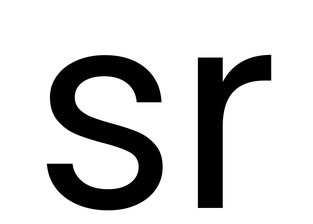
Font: Poppins-Regular